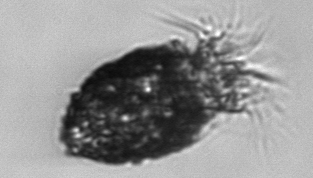
Label: Stenosemella_pacifica